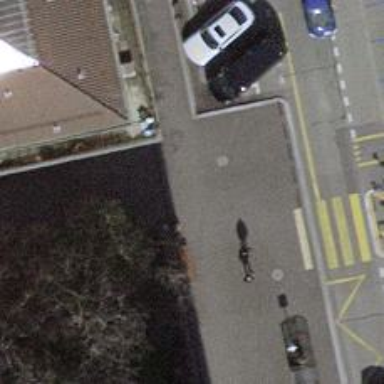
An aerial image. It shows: Pedestrian road with asphalt surface.